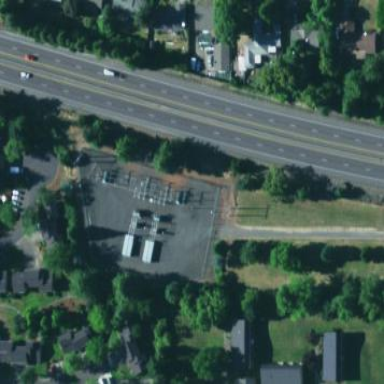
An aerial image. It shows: Distribution-level power substation.